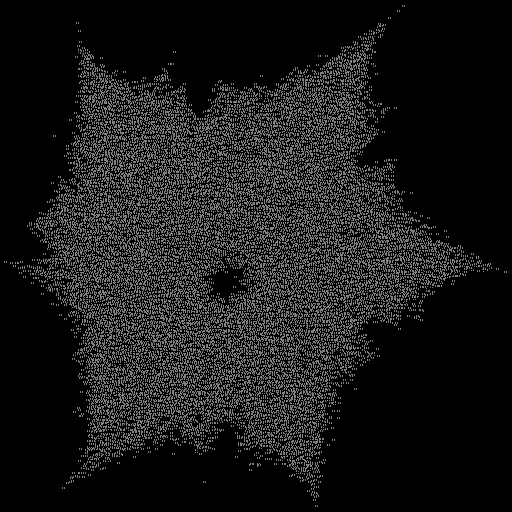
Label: bedder